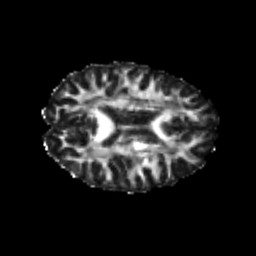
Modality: FA
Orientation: axial
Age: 23
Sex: female
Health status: healthy
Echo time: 0.074 s